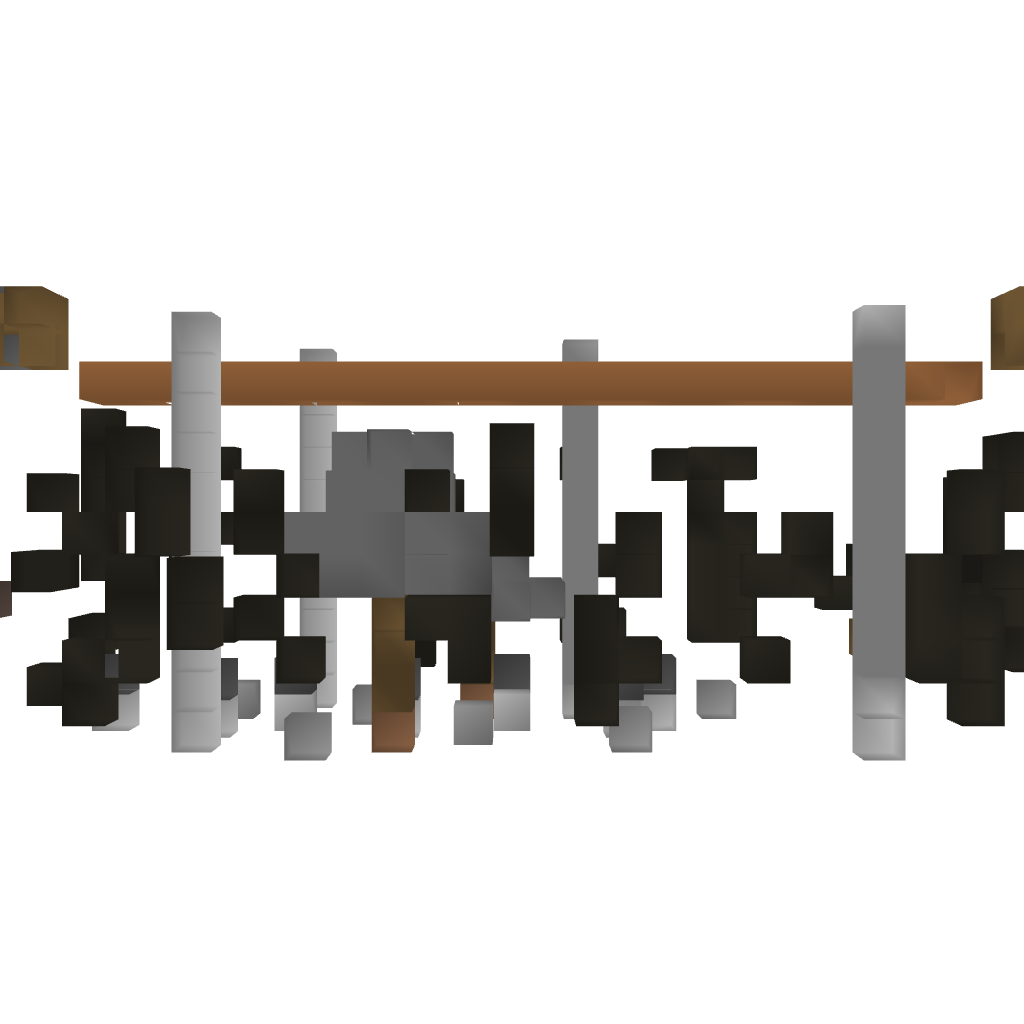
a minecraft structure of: temple of nature